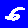
Digit: 5